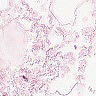
Metastatic tissue present: no